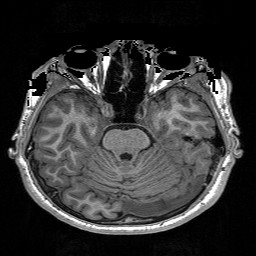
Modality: T1w
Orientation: coronal
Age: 18
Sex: male
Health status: healthy
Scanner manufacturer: siemens
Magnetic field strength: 3 T
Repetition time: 3.2 s